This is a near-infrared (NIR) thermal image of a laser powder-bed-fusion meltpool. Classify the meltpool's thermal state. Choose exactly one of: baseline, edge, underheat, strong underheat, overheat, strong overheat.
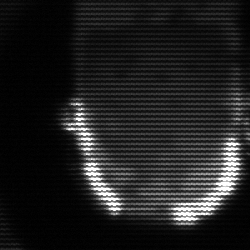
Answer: strong underheat